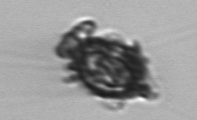
Label: Thalassiosira_TAG_external_detritus